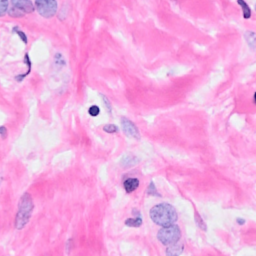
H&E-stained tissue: Breast